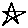
Label: star